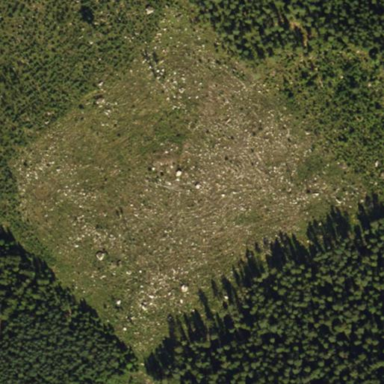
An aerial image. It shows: Clearcut man-made area surrounded by scrub vegetation.